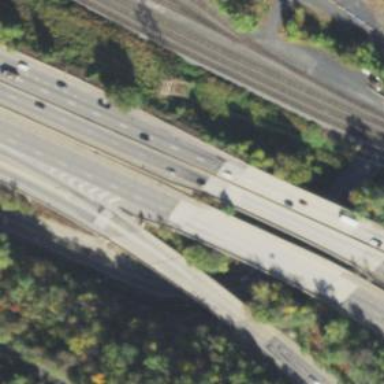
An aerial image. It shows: Motorway link bridge.